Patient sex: M
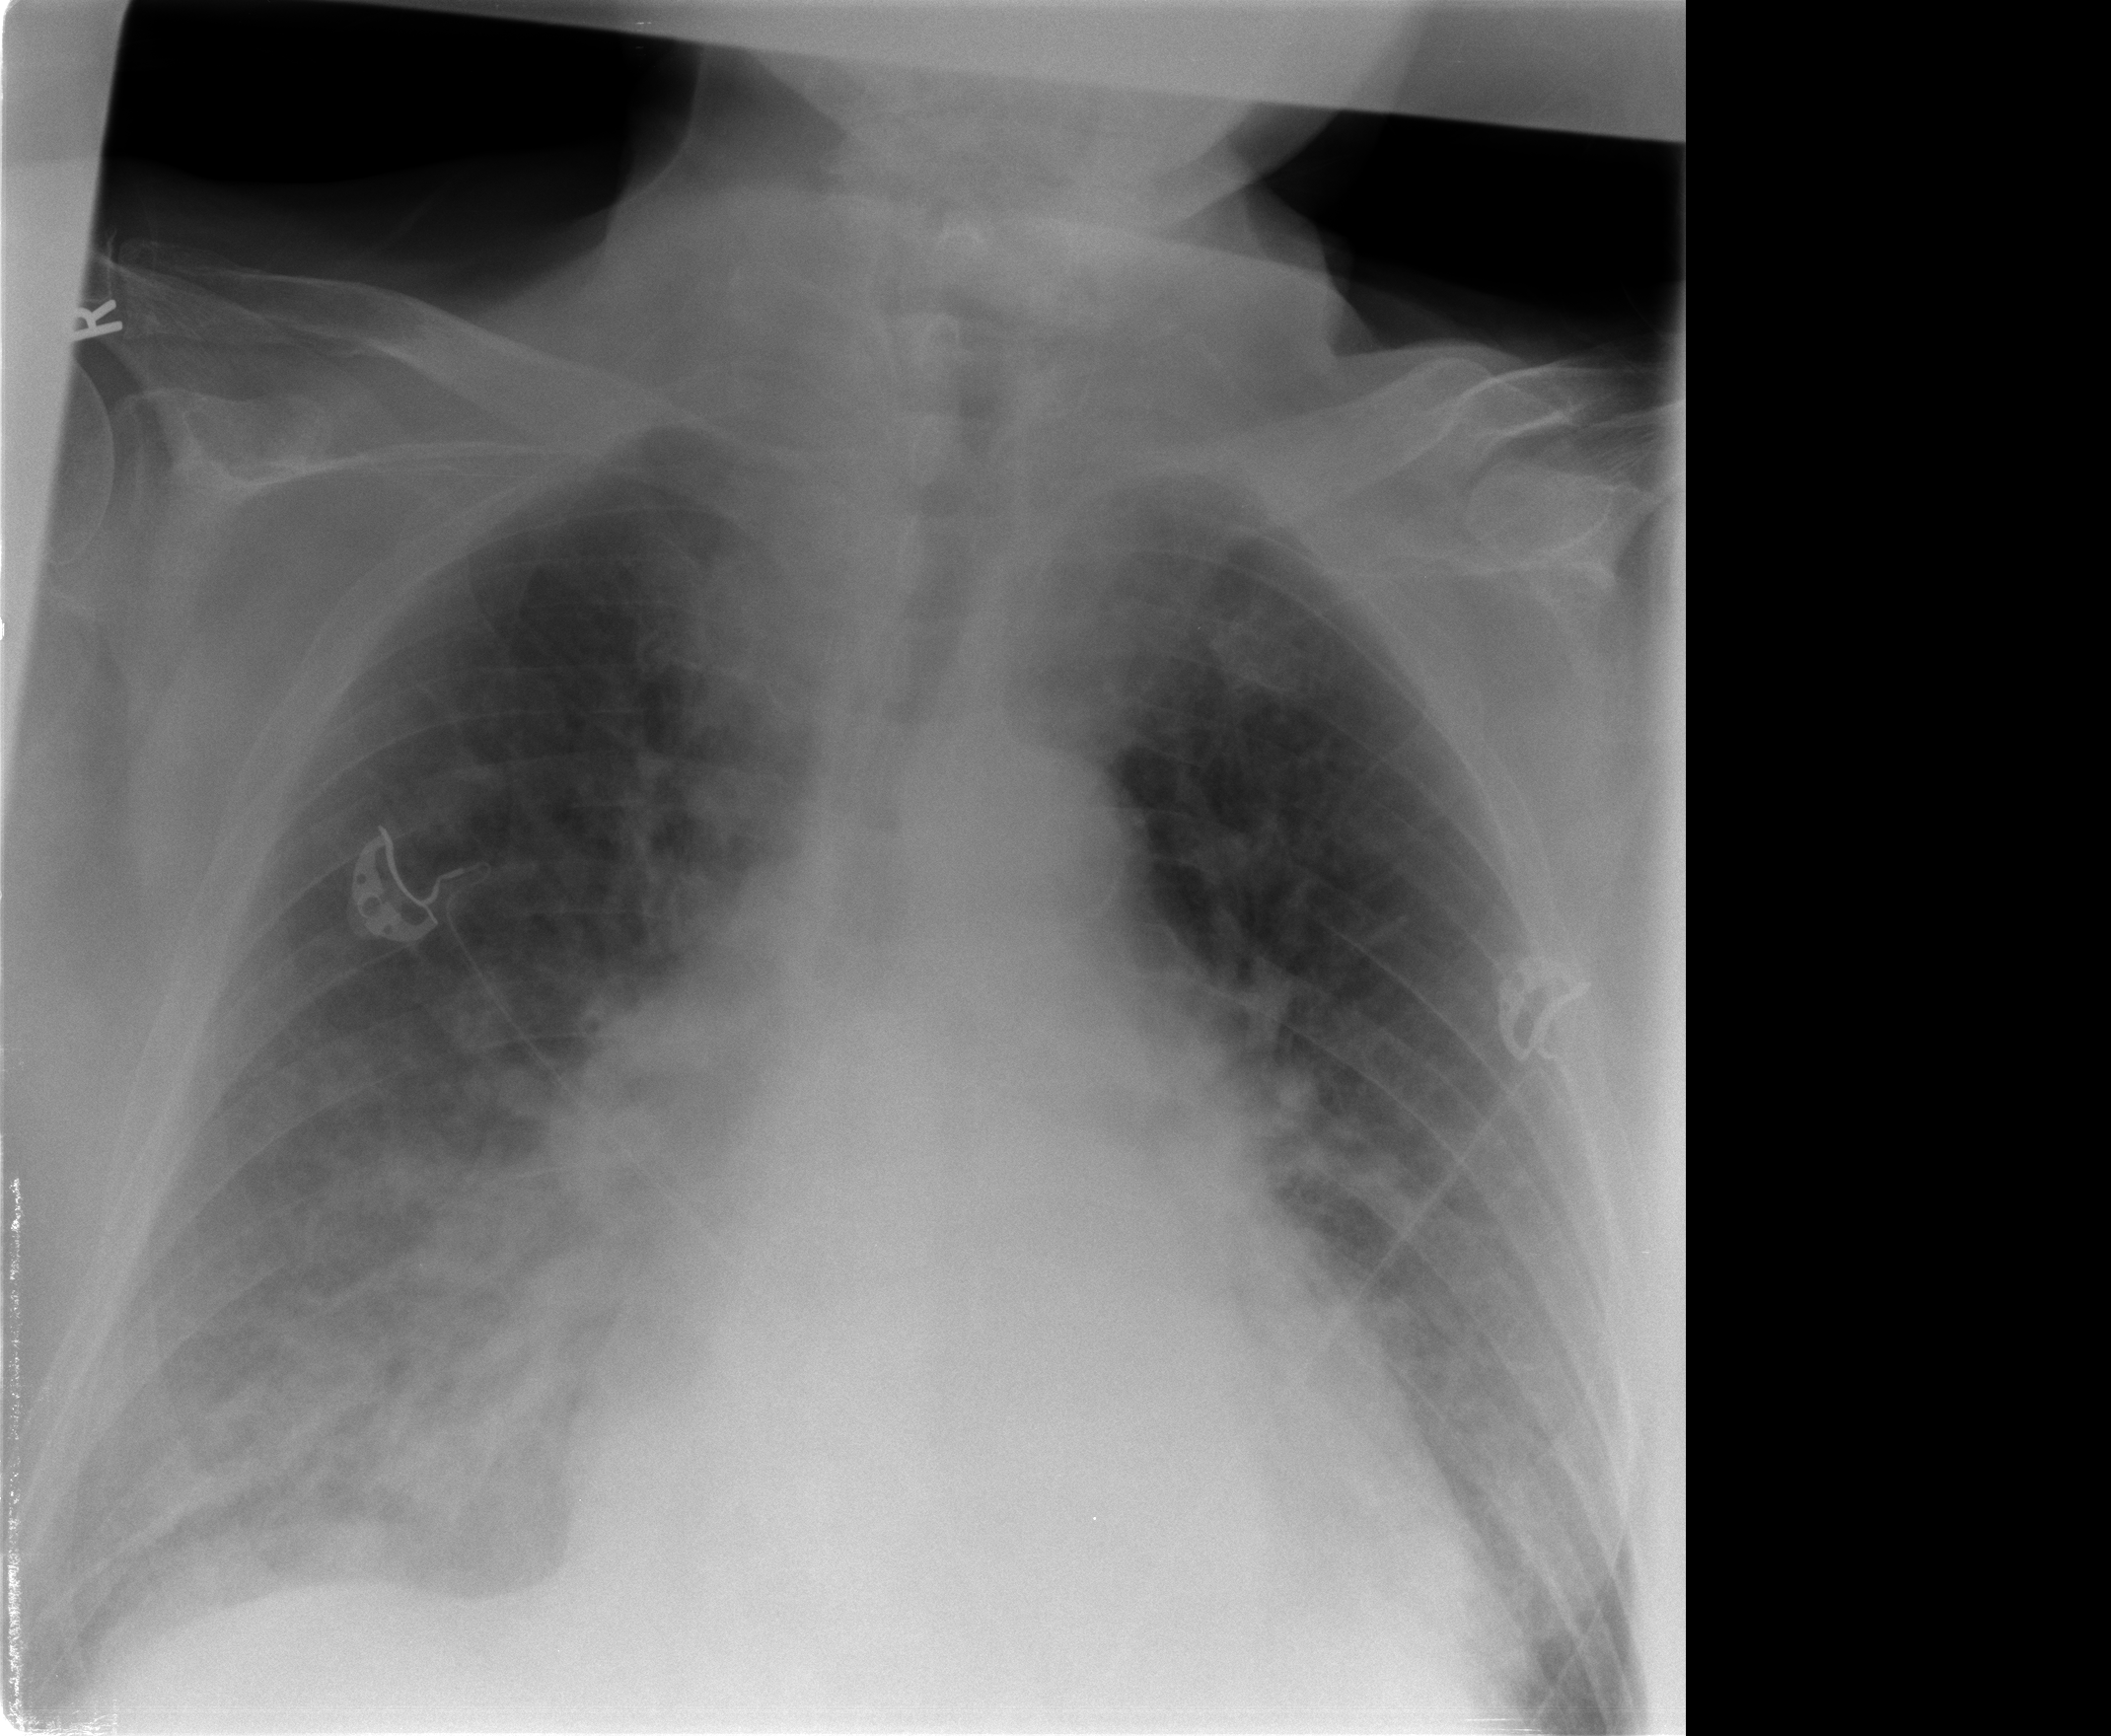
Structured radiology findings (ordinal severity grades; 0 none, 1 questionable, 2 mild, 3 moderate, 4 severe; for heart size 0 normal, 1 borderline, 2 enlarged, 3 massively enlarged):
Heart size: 2
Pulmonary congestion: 2
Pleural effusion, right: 2
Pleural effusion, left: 2
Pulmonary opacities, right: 2
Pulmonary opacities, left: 2
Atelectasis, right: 2
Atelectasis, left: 2